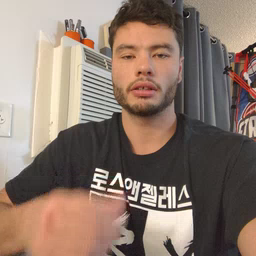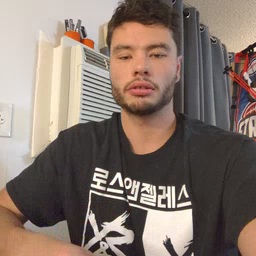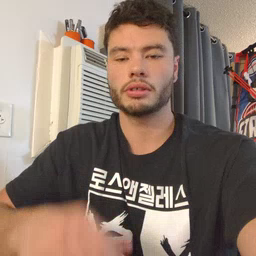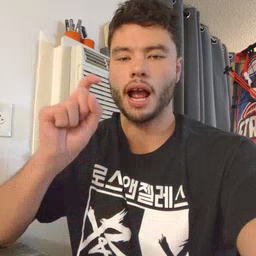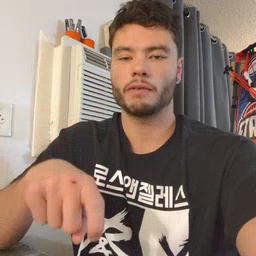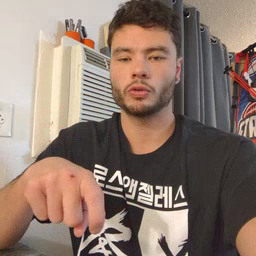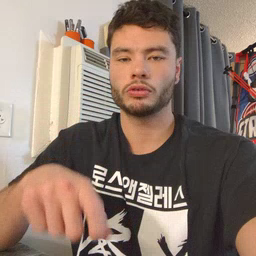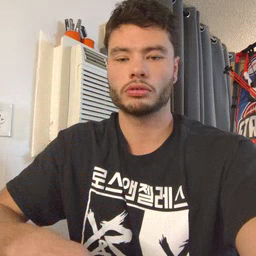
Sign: haveto